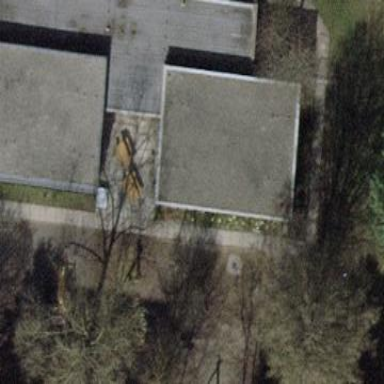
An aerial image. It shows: Kindergarten building.